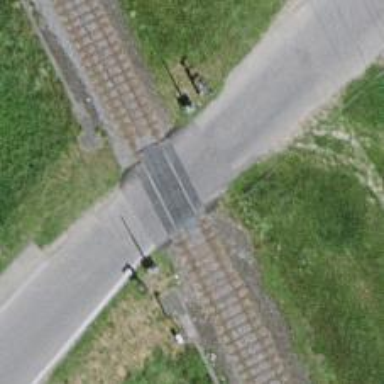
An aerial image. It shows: Level crossing along the railway.